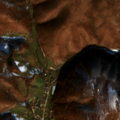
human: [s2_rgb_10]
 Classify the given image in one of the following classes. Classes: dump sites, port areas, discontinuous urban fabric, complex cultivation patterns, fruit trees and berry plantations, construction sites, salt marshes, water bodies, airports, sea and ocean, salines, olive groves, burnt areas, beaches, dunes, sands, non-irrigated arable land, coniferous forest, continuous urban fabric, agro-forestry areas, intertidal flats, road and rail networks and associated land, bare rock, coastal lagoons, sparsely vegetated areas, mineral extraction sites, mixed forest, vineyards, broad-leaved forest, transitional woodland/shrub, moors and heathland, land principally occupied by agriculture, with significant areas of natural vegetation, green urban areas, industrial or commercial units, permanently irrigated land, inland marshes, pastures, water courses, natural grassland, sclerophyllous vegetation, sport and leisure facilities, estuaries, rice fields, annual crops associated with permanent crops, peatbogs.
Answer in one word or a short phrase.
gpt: complex cultivation patterns, land principally occupied by agriculture, with significant areas of natural vegetation, broad-leaved forest